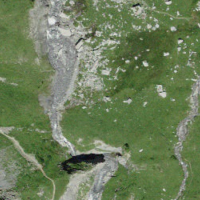
EUNIS habitat code: 48
Species observed at this site:
Hedysarum hedysaroides